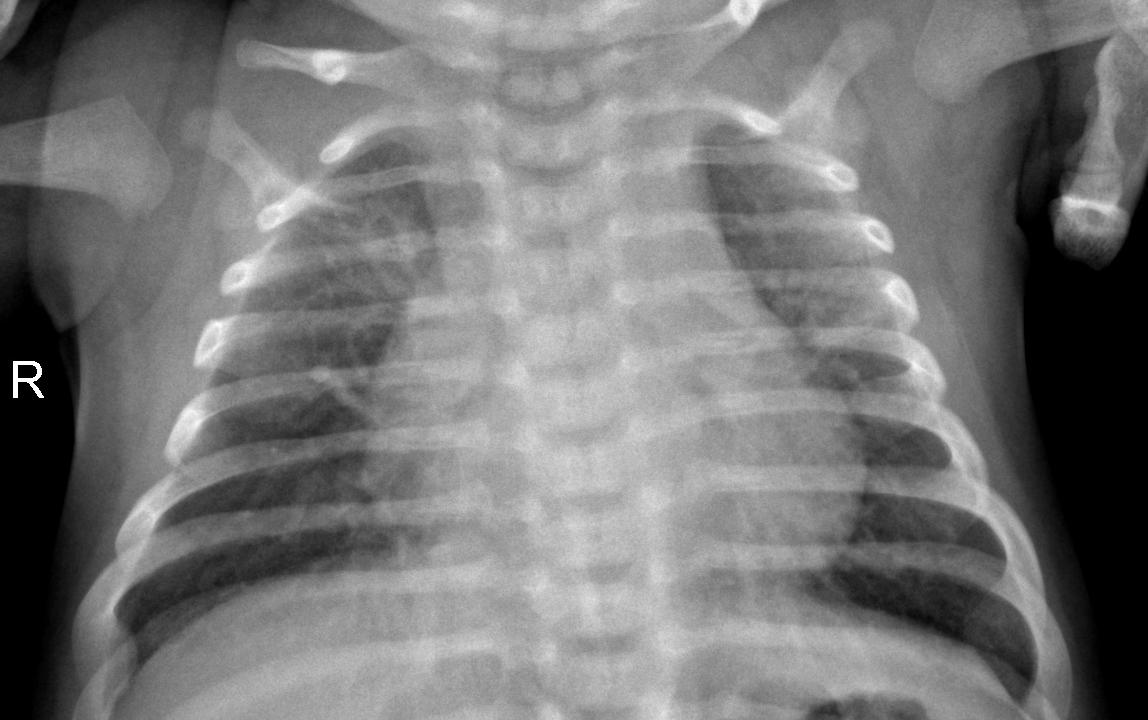
Diagnosis: PNEUMONIA